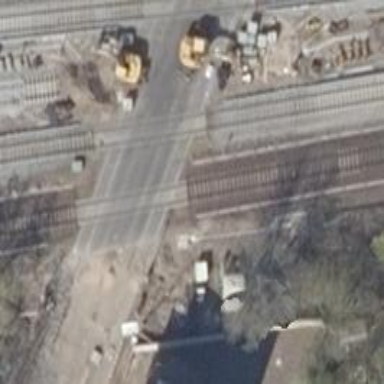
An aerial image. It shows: Railway crossing with full barrier.